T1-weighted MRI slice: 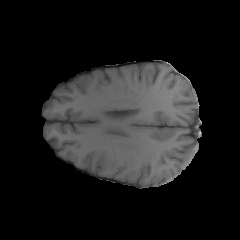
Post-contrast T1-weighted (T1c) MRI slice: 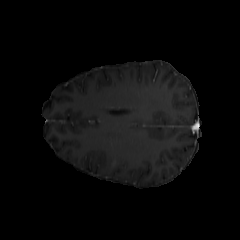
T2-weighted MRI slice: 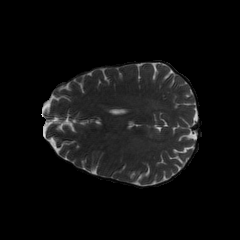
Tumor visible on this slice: yes